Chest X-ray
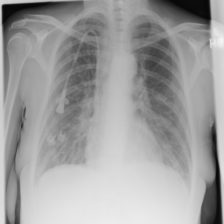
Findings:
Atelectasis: negative
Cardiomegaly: negative
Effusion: negative
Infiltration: negative
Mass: negative
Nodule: negative
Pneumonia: negative
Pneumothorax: negative
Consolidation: negative
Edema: negative
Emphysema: negative
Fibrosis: negative
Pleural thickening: negative
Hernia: negative